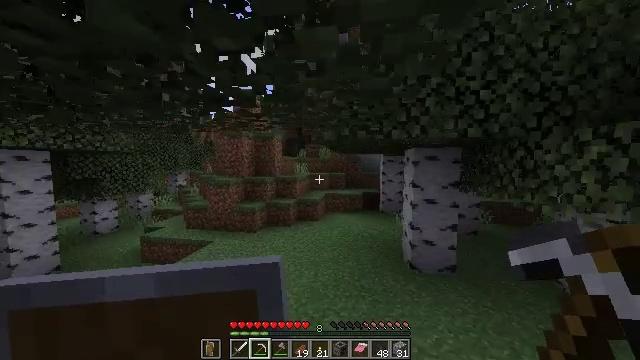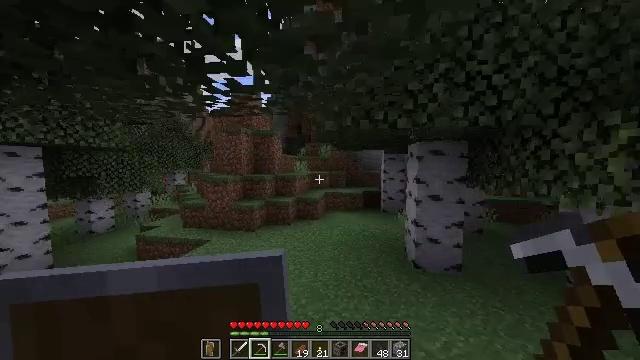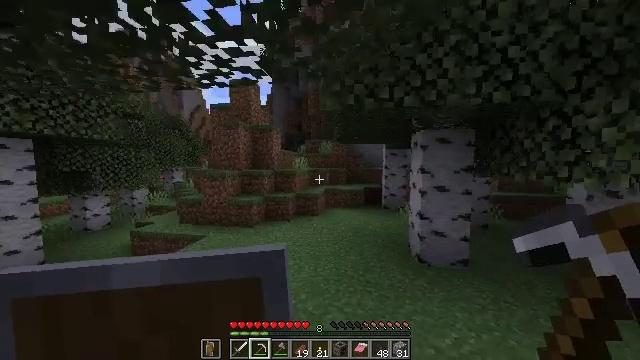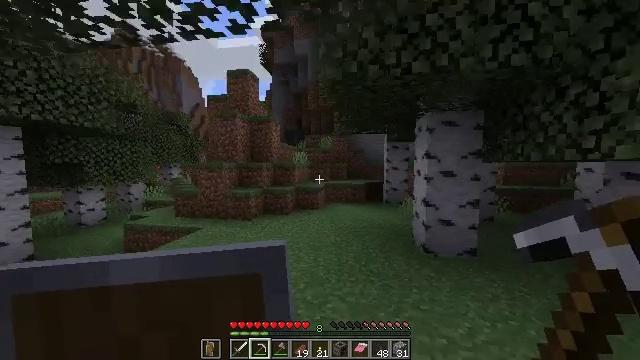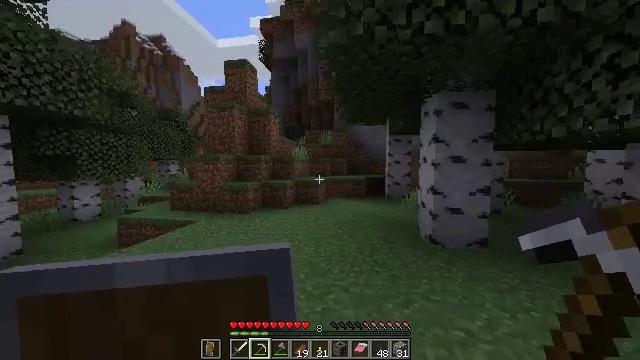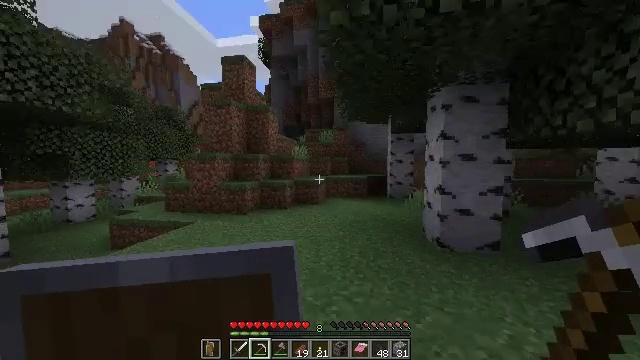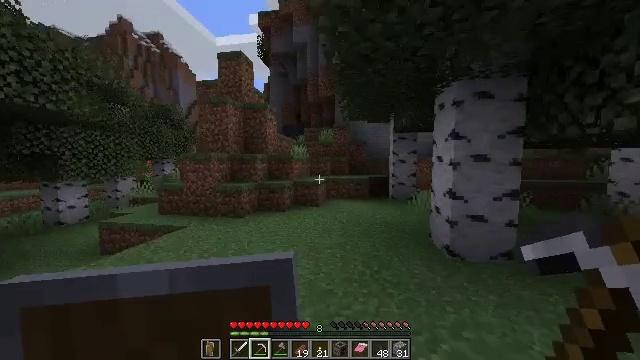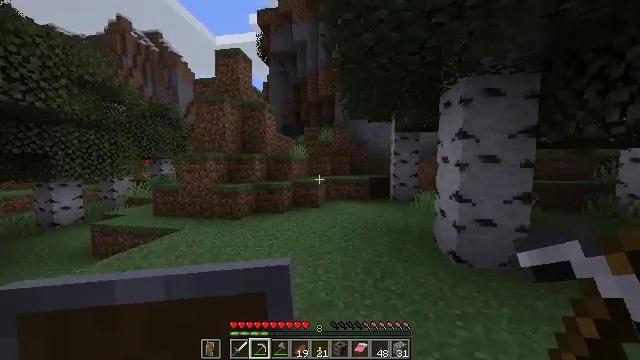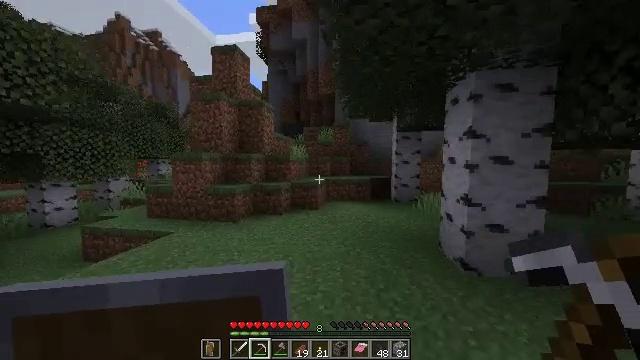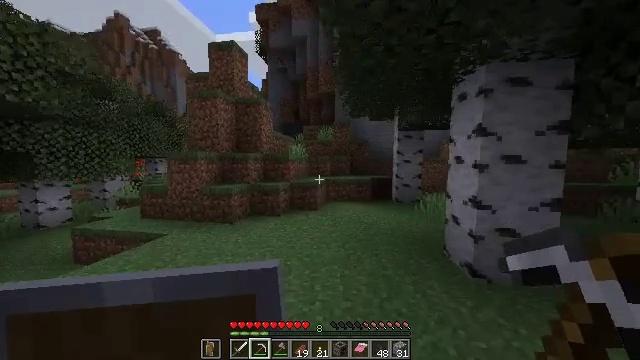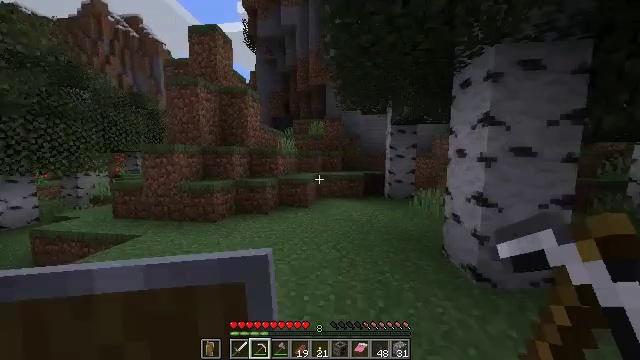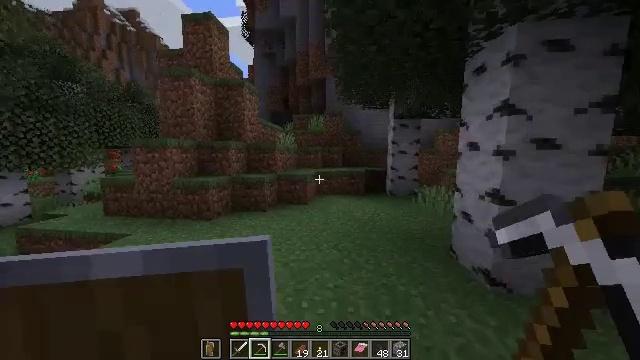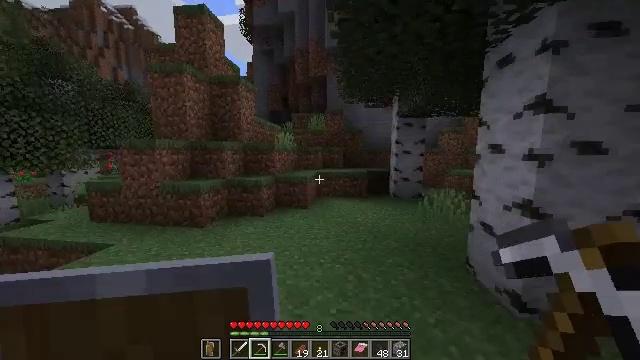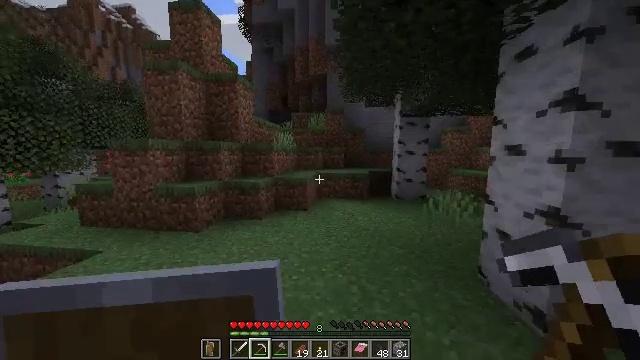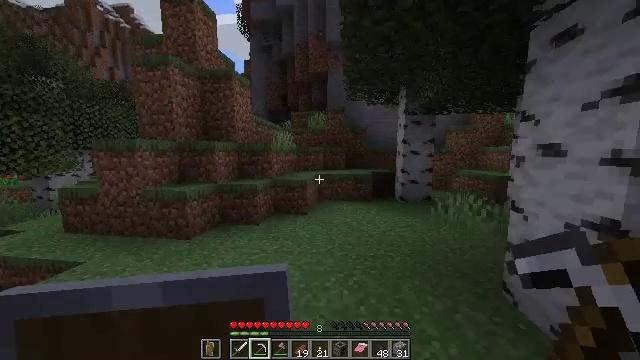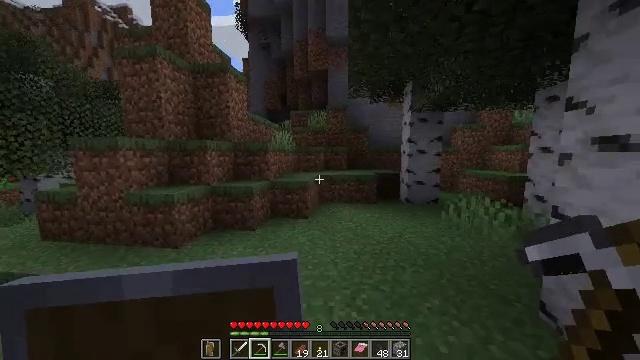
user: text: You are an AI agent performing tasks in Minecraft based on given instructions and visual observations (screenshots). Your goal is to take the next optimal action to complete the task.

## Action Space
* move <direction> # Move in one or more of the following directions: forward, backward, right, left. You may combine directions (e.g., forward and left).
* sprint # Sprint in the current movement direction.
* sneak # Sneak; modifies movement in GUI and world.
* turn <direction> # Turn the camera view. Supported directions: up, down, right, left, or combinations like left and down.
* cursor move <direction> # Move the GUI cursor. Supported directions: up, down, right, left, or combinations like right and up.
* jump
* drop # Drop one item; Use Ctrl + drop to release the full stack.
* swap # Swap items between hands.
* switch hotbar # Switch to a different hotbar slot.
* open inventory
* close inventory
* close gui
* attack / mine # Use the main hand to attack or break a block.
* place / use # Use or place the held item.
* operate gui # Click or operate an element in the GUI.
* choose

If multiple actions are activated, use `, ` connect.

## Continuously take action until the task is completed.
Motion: motion action
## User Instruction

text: Collect birch leaves from the tree.
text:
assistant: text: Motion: move forward
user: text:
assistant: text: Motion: move forward
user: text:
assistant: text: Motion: move forward
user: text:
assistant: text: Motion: move forward
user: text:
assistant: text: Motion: move forward
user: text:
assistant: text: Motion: move forward
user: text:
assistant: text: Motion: move forward
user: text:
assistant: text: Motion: move forward
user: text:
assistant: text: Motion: move forward
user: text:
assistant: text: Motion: move forward, turn right and down
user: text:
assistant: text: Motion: move forward
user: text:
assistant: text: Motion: move forward
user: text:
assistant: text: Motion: move forward
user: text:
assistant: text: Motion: move forward
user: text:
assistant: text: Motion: move forward
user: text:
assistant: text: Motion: move forward
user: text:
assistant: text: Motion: move forward
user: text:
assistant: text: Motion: move forward, turn left
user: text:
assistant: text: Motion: move forward, turn left and up
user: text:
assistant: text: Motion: move forward, turn up
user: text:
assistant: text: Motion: move forward, turn left
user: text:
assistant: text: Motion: move forward
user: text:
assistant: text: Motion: move forward, turn left
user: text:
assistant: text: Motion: move forward
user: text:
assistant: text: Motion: move forward
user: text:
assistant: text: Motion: move forward, jump
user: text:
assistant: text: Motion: move forward, jump
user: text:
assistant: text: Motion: move forward, jump
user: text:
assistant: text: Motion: move forward, jump
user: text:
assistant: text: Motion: move forward, jump